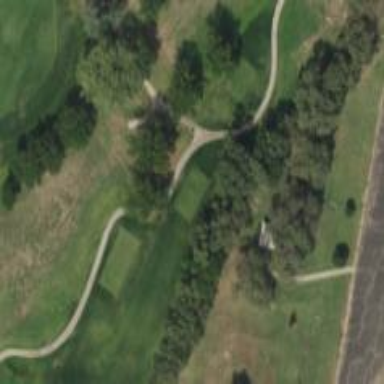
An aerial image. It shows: Service road adjacent to golf path.